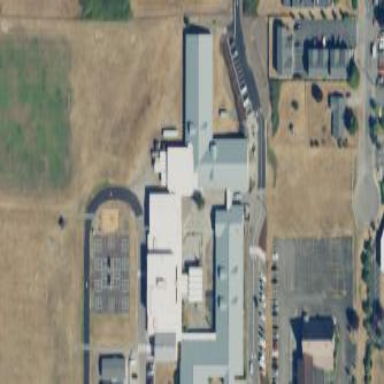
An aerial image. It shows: School building.